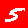
Digit: 5